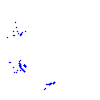
Particle: proton